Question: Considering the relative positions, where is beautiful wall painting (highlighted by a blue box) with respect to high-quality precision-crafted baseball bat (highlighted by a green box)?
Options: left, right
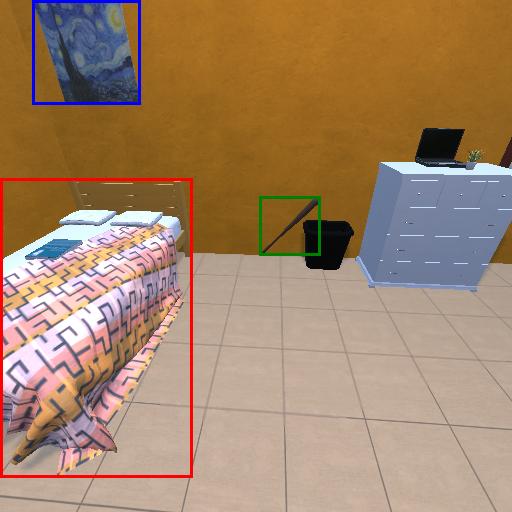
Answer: left